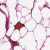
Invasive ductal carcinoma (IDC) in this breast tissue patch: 0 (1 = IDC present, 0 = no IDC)